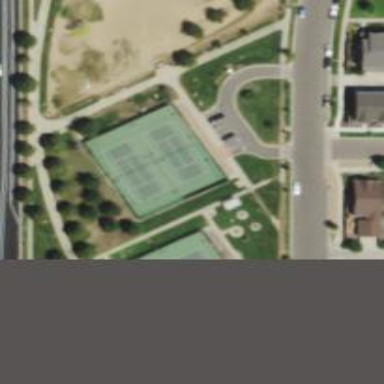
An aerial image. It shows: Tennis court on pitch designated for leisure land.